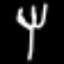
Label: fork